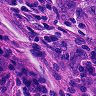
Metastatic tissue present: no